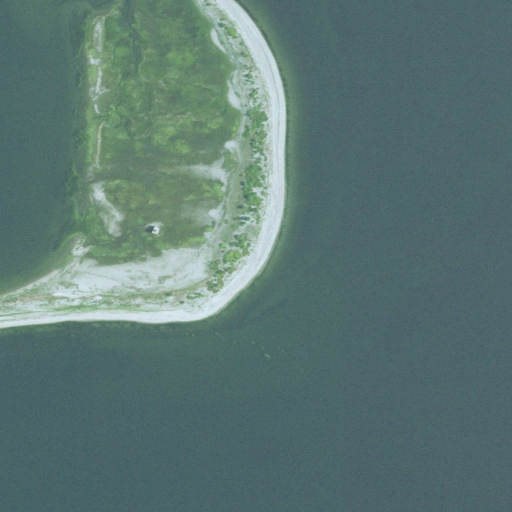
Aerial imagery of cape in Rhode Island named Gull Point containing open water, herbaceous wetlands, and barren land